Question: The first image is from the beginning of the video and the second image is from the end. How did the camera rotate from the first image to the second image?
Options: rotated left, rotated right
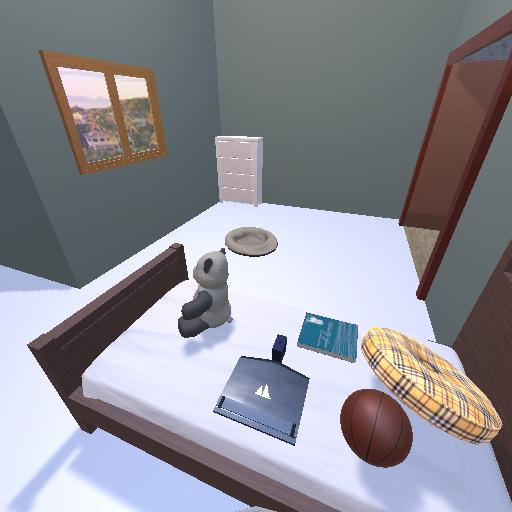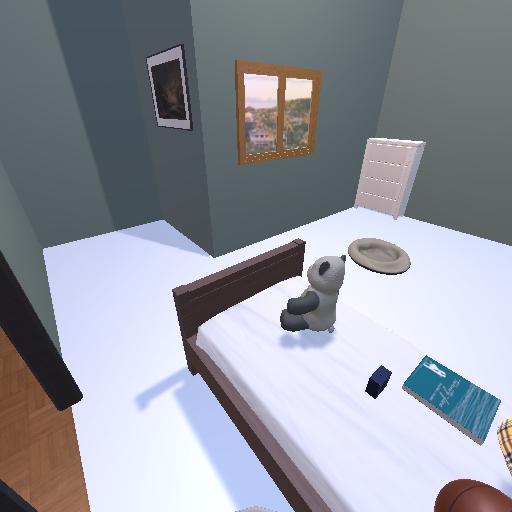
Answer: rotated left